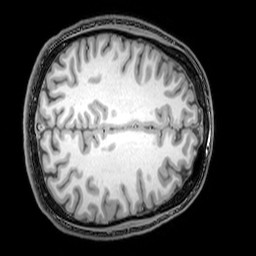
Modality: T1w
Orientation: axial
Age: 22
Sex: male
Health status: healthy
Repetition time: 0.081 s
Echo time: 0.037 s